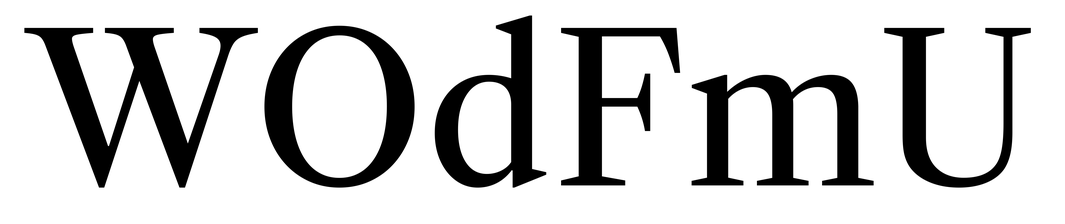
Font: LibreCaslonText_Regular